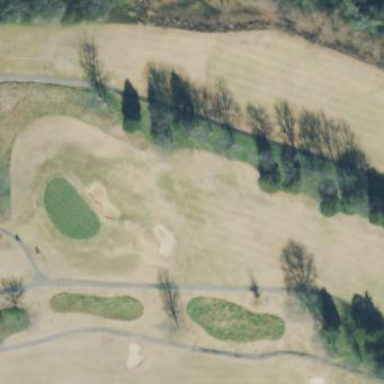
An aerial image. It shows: Scenic golf fairway.